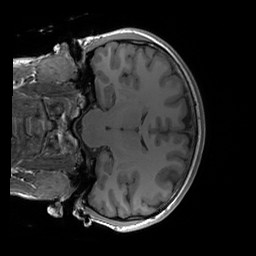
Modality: T1w
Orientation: coronal
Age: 19
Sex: female